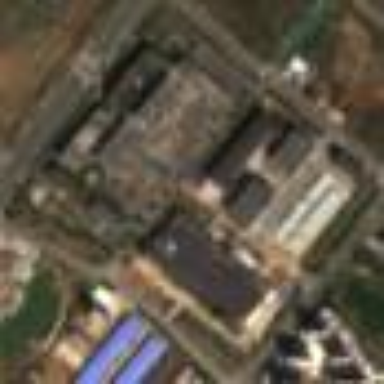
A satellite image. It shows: Industrial area with factory.